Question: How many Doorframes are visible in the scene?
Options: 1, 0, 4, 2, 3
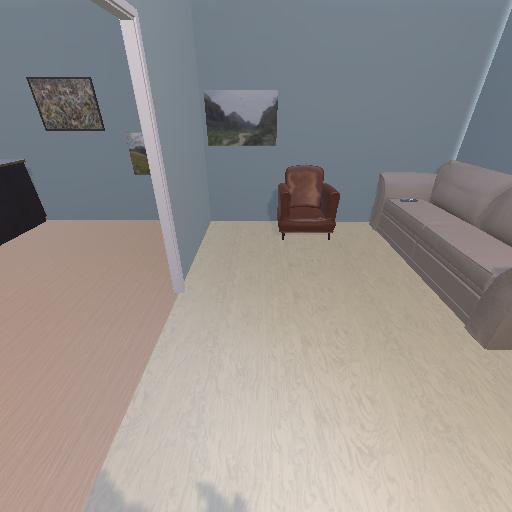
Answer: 1